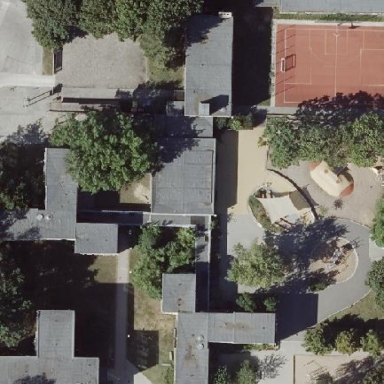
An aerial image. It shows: School.